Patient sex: F
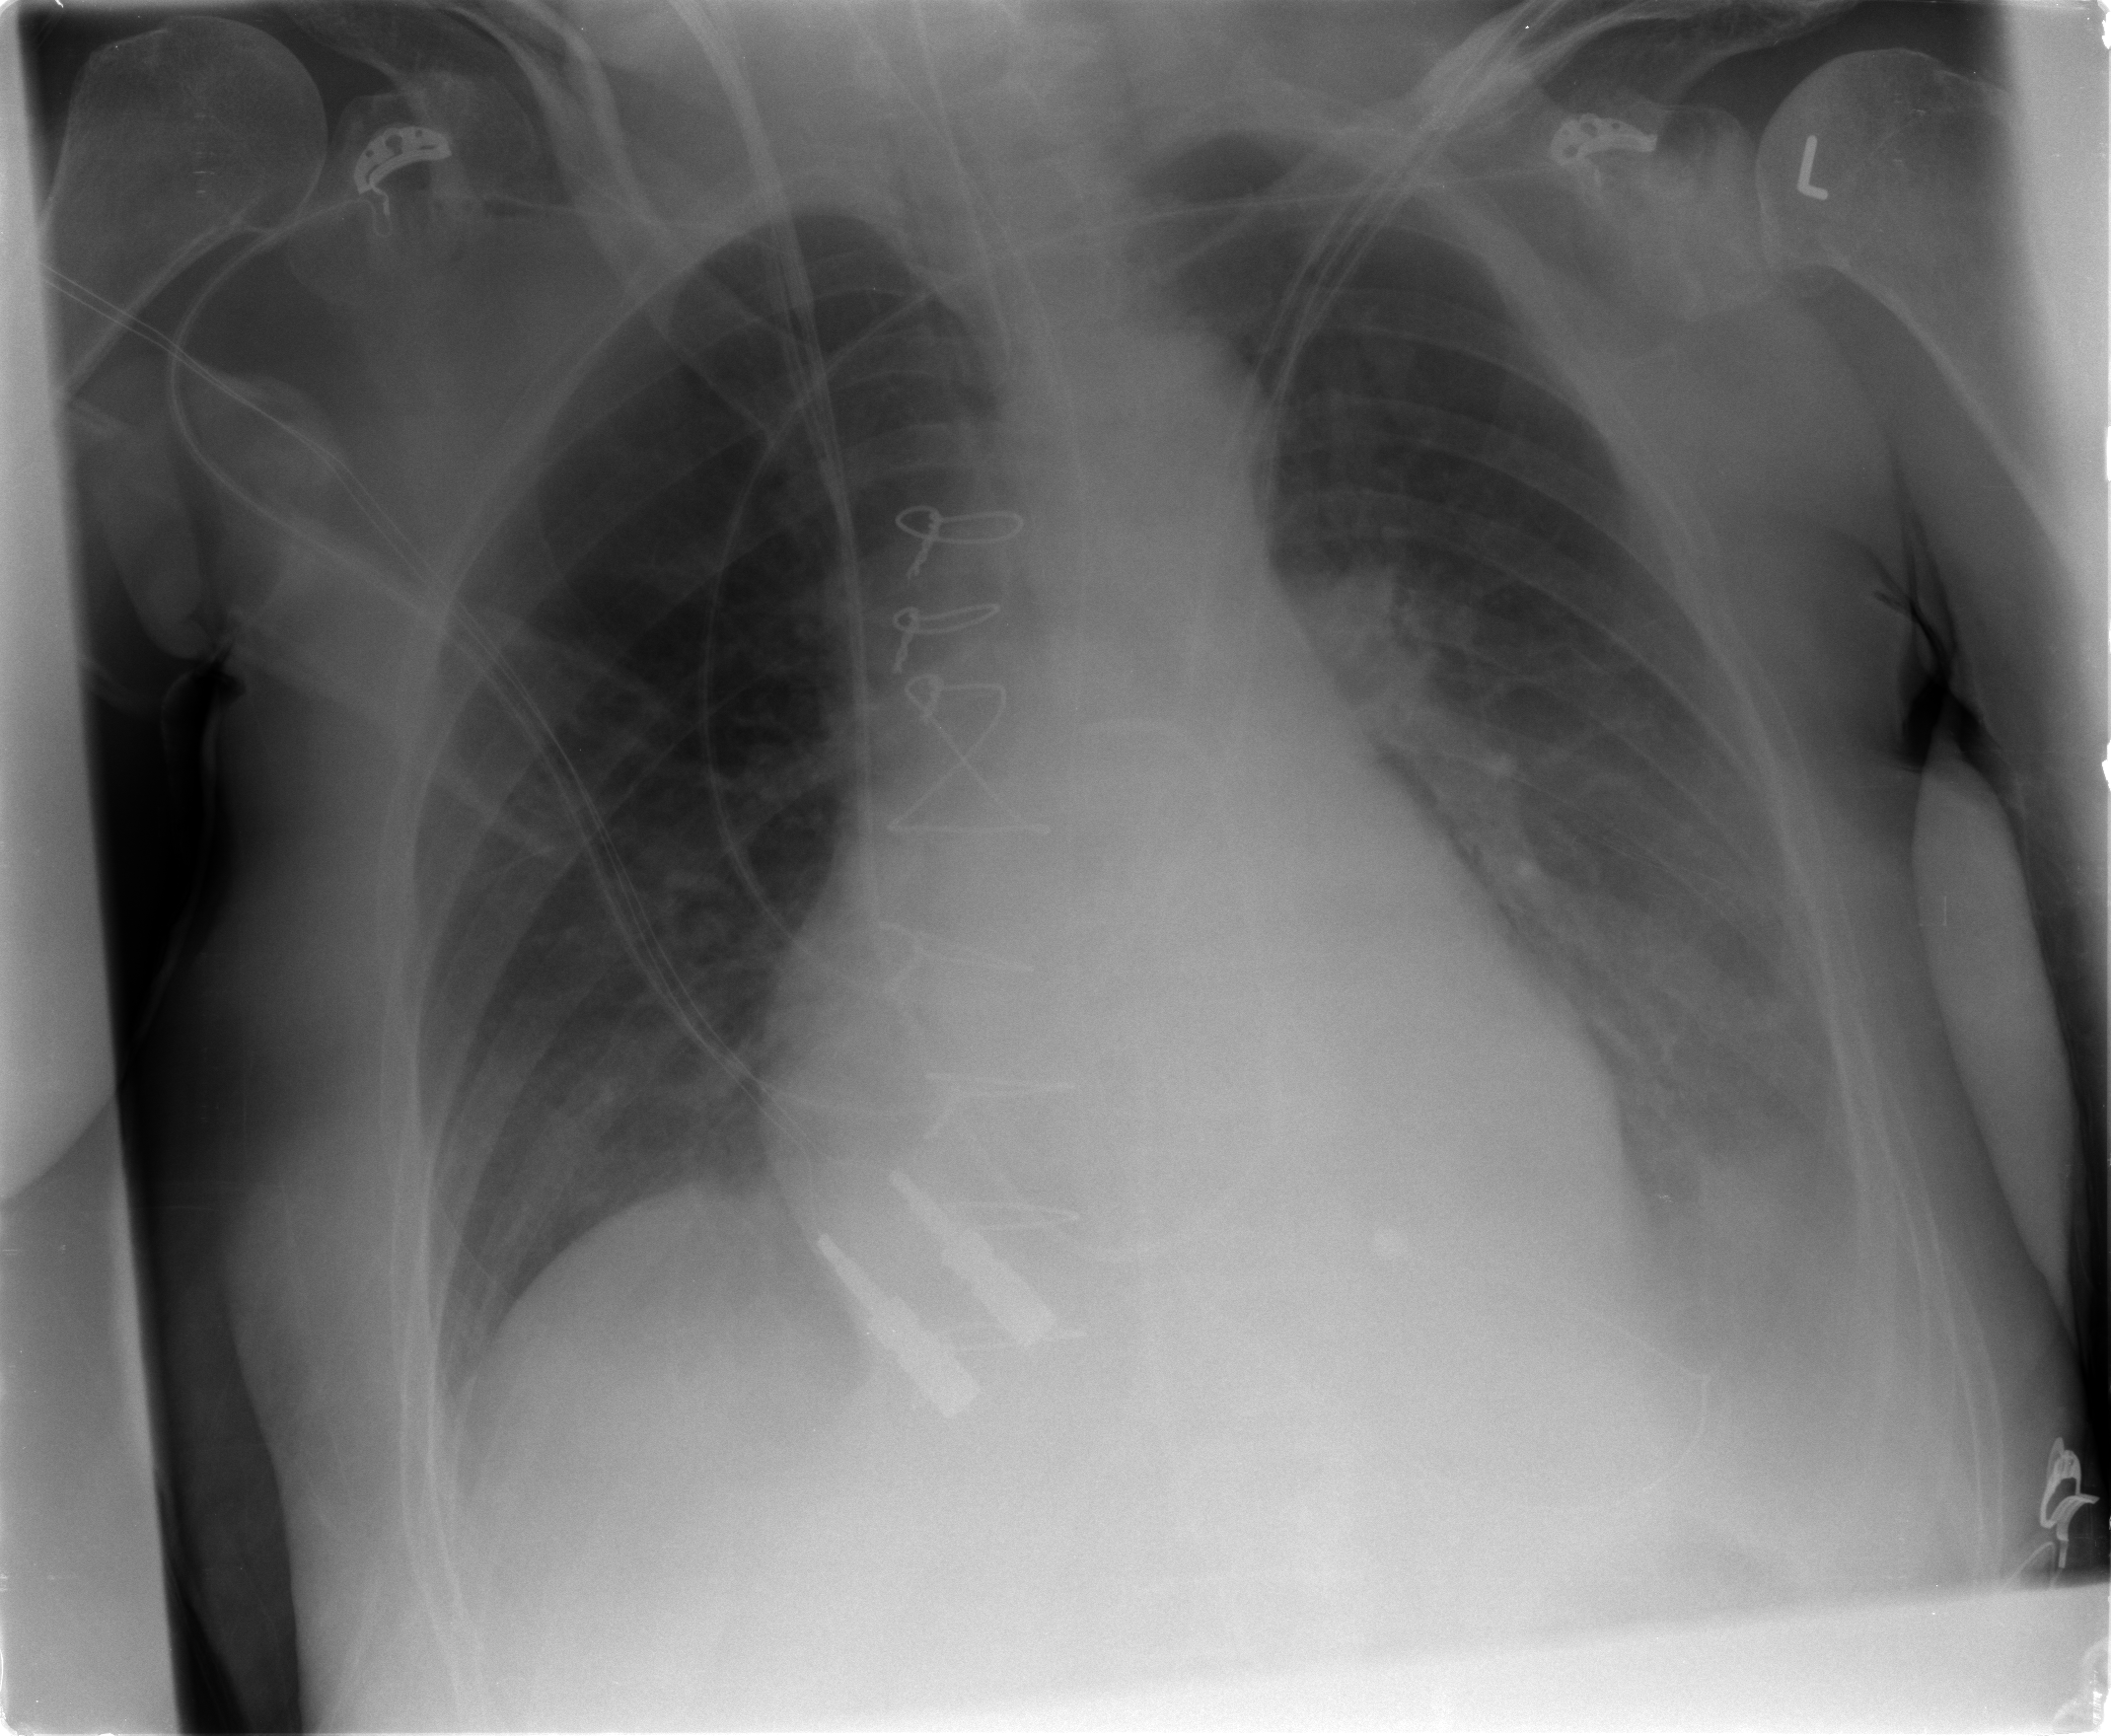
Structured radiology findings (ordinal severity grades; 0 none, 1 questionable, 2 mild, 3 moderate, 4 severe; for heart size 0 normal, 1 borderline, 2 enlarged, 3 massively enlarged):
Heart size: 2
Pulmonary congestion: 2
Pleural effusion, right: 2
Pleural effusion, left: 2
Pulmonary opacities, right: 0
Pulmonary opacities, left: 0
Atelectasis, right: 2
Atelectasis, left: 2